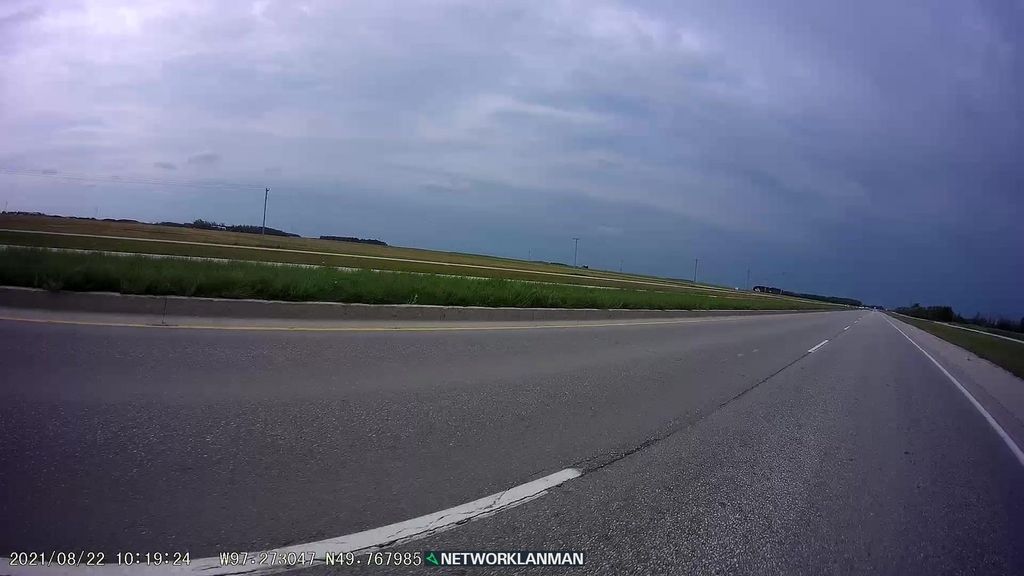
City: winnipeg